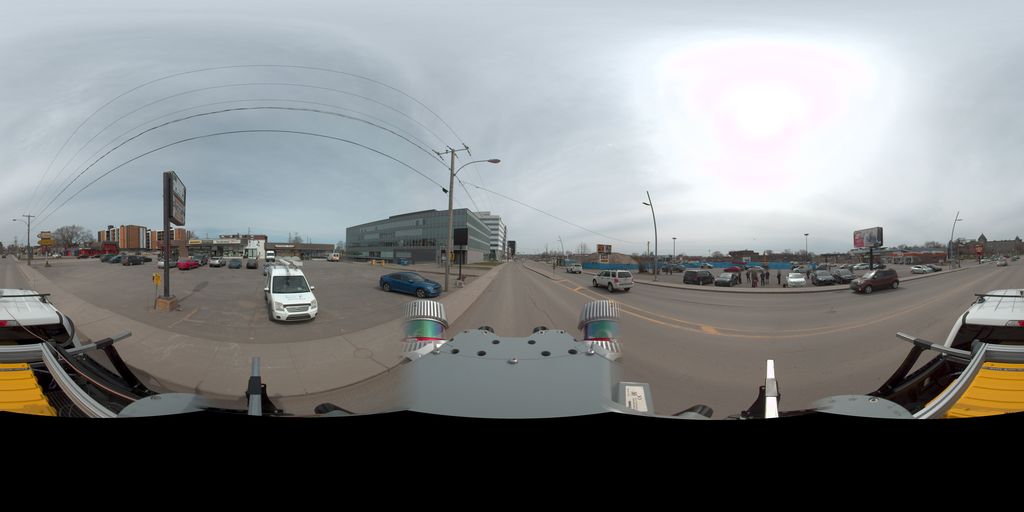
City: quebec_city